Interaction volume radius: 10 \u00c5
Interaction volume height: 25 \u00c5
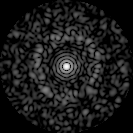
Disorder parameter: 0.8214